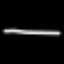
Label: line